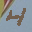
Label: 4